Question: I found a very simple CSS example for creating custom tooltips with the 'content' setting and the demo of it looked great. I took the styling and implemented it into my own page, however I quickly noticed that the tooltip seems to be using the min-width as the width and is being displayed below everything else.
I've tried dozens of variations and so far nothing has worked to resolve this. Can anyone provide insight into how this can be fixed?

'''
span[data-tooltip]
{
position: relative;
cursor: help;
}
span[data-tooltip]:hover:after
{
content: attr(data-tooltip);
display: inline-block;
position: absolute;
top: 1em;
right: -200%;
background: rgba(240,240,240,1.0);
border: 1px solid rgba(0,0,0,1.0);
min-width: 10em;
padding: 0.25em;
text-shadow: none;
}
'''
HTML:
'''
<span data-tooltip='Tool Tip'><img src='http://www.economicmodeling.com/wp-content/uploads/Info-icon.jpg' width=12px height=12px></span>
'''
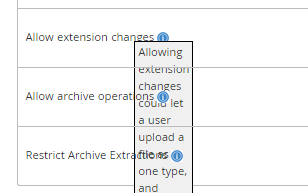
Answer: Use 'z-index':
'''
span[data-tooltip]:hover:after
{
content: attr(data-tooltip);
display: inline-block;
position: absolute;
top: 1em;
right: -200%;
background: rgba(240,240,240,1.0);
border: 1px solid rgba(0,0,0,1.0);
min-width: 10em;
padding: 0.25em;
text-shadow: none;
z-index:99;
}
'''
<URL>